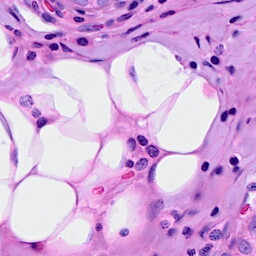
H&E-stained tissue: Breast